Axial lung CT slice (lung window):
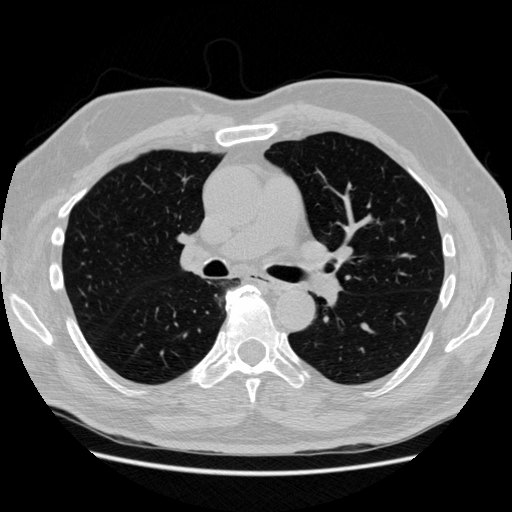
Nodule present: no